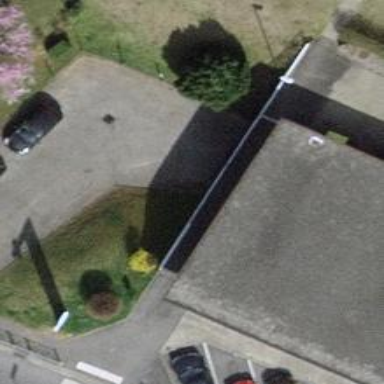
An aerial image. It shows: Parking entrance.